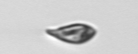
Label: Cryptophyta